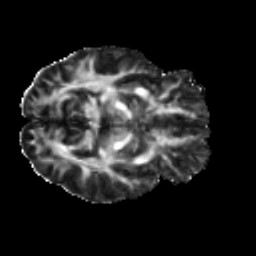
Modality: FA
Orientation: axial
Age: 30
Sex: male
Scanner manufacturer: ge
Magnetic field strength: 3 T
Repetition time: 7.8 s
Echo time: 0.0607 s